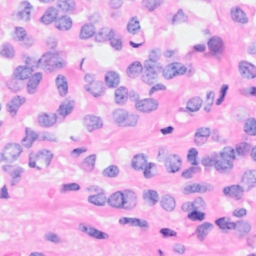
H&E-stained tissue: Breast